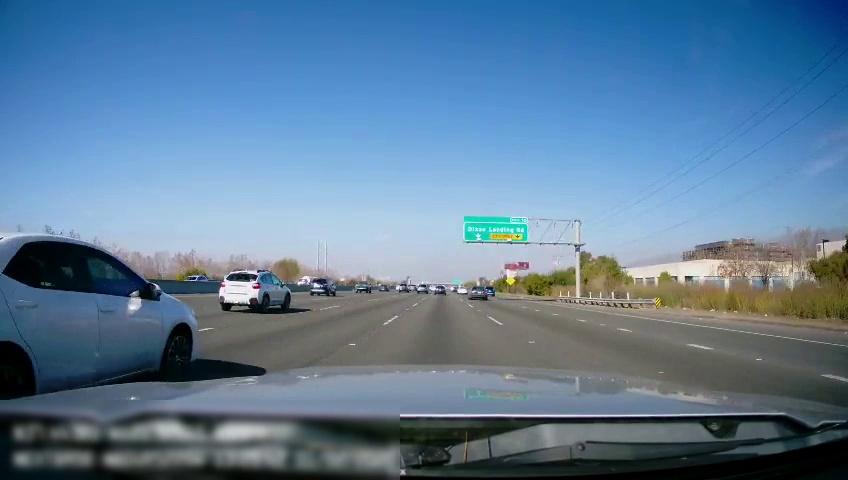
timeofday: Day
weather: Sunny
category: Drivable Space
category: Vehicles | Truck
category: Vehicles | Car
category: Vehicles | Car
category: Vehicles | Car
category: Vehicles | Car
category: Vehicles | Car
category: Vehicles | SUV
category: Vehicles | Car
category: Vehicles | SUV
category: Vehicles | Truck
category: Vehicles | SUV
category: Vehicles | SUV
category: Vehicles | Car
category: Lanes | Current Lane
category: Lanes | Current Lane
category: Lanes | Alternate Lane
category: Lanes | Alternate Lane
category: Lanes | Alternate Lane
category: Lanes | Alternate Lane
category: Lanes | Alternate Lane
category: Traffic | Signs
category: Traffic | Signs
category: Traffic | Signs